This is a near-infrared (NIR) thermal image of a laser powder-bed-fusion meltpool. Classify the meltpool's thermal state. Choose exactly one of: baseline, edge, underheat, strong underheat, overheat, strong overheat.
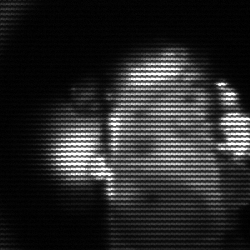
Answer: strong underheat